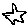
Label: star